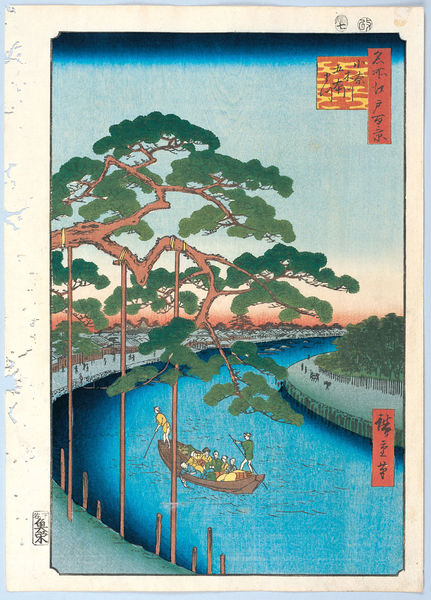
Titel: 100 berühmte Ansichten von Edo
Künstler: Utagawa Hiroshige
Schlagwörter: baum, blau, himmel, bäume, fluss, landschaft, menschen, sitzen, ufer, stützen, zeichen, rot, kanal, wald, boot, ruder, japan, schriftzeichen, gestützt, asien, china, baumstumpf, fahrgäste, passagiere, bootleute, bäume baumstumpf, japanische stich